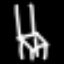
Label: chair